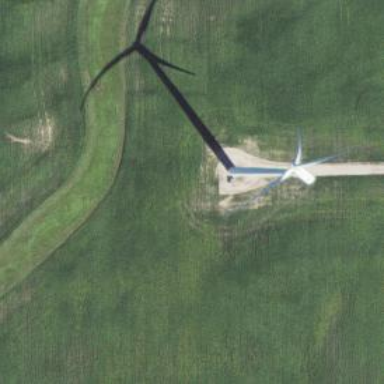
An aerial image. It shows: Wind generator using wind turbines of horizontal axis.